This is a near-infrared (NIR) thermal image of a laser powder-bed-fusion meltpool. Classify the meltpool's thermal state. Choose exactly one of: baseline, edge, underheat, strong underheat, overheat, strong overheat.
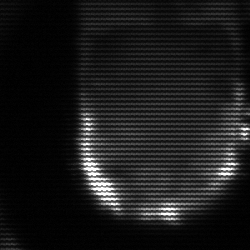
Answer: baseline